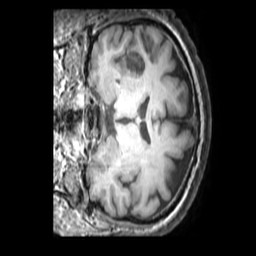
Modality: T1w
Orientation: coronal
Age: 54
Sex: male
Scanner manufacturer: philips
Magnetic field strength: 3 T
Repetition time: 0.009899 s
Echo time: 0.004605 s